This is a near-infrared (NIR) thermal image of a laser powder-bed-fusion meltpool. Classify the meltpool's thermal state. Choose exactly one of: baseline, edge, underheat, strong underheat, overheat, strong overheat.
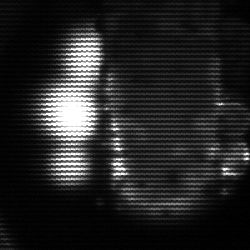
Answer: strong underheat